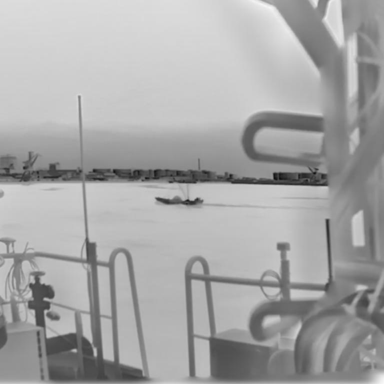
There is a bulk_carrier in the infrared image.